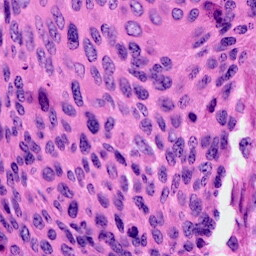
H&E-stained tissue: Cervix